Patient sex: M
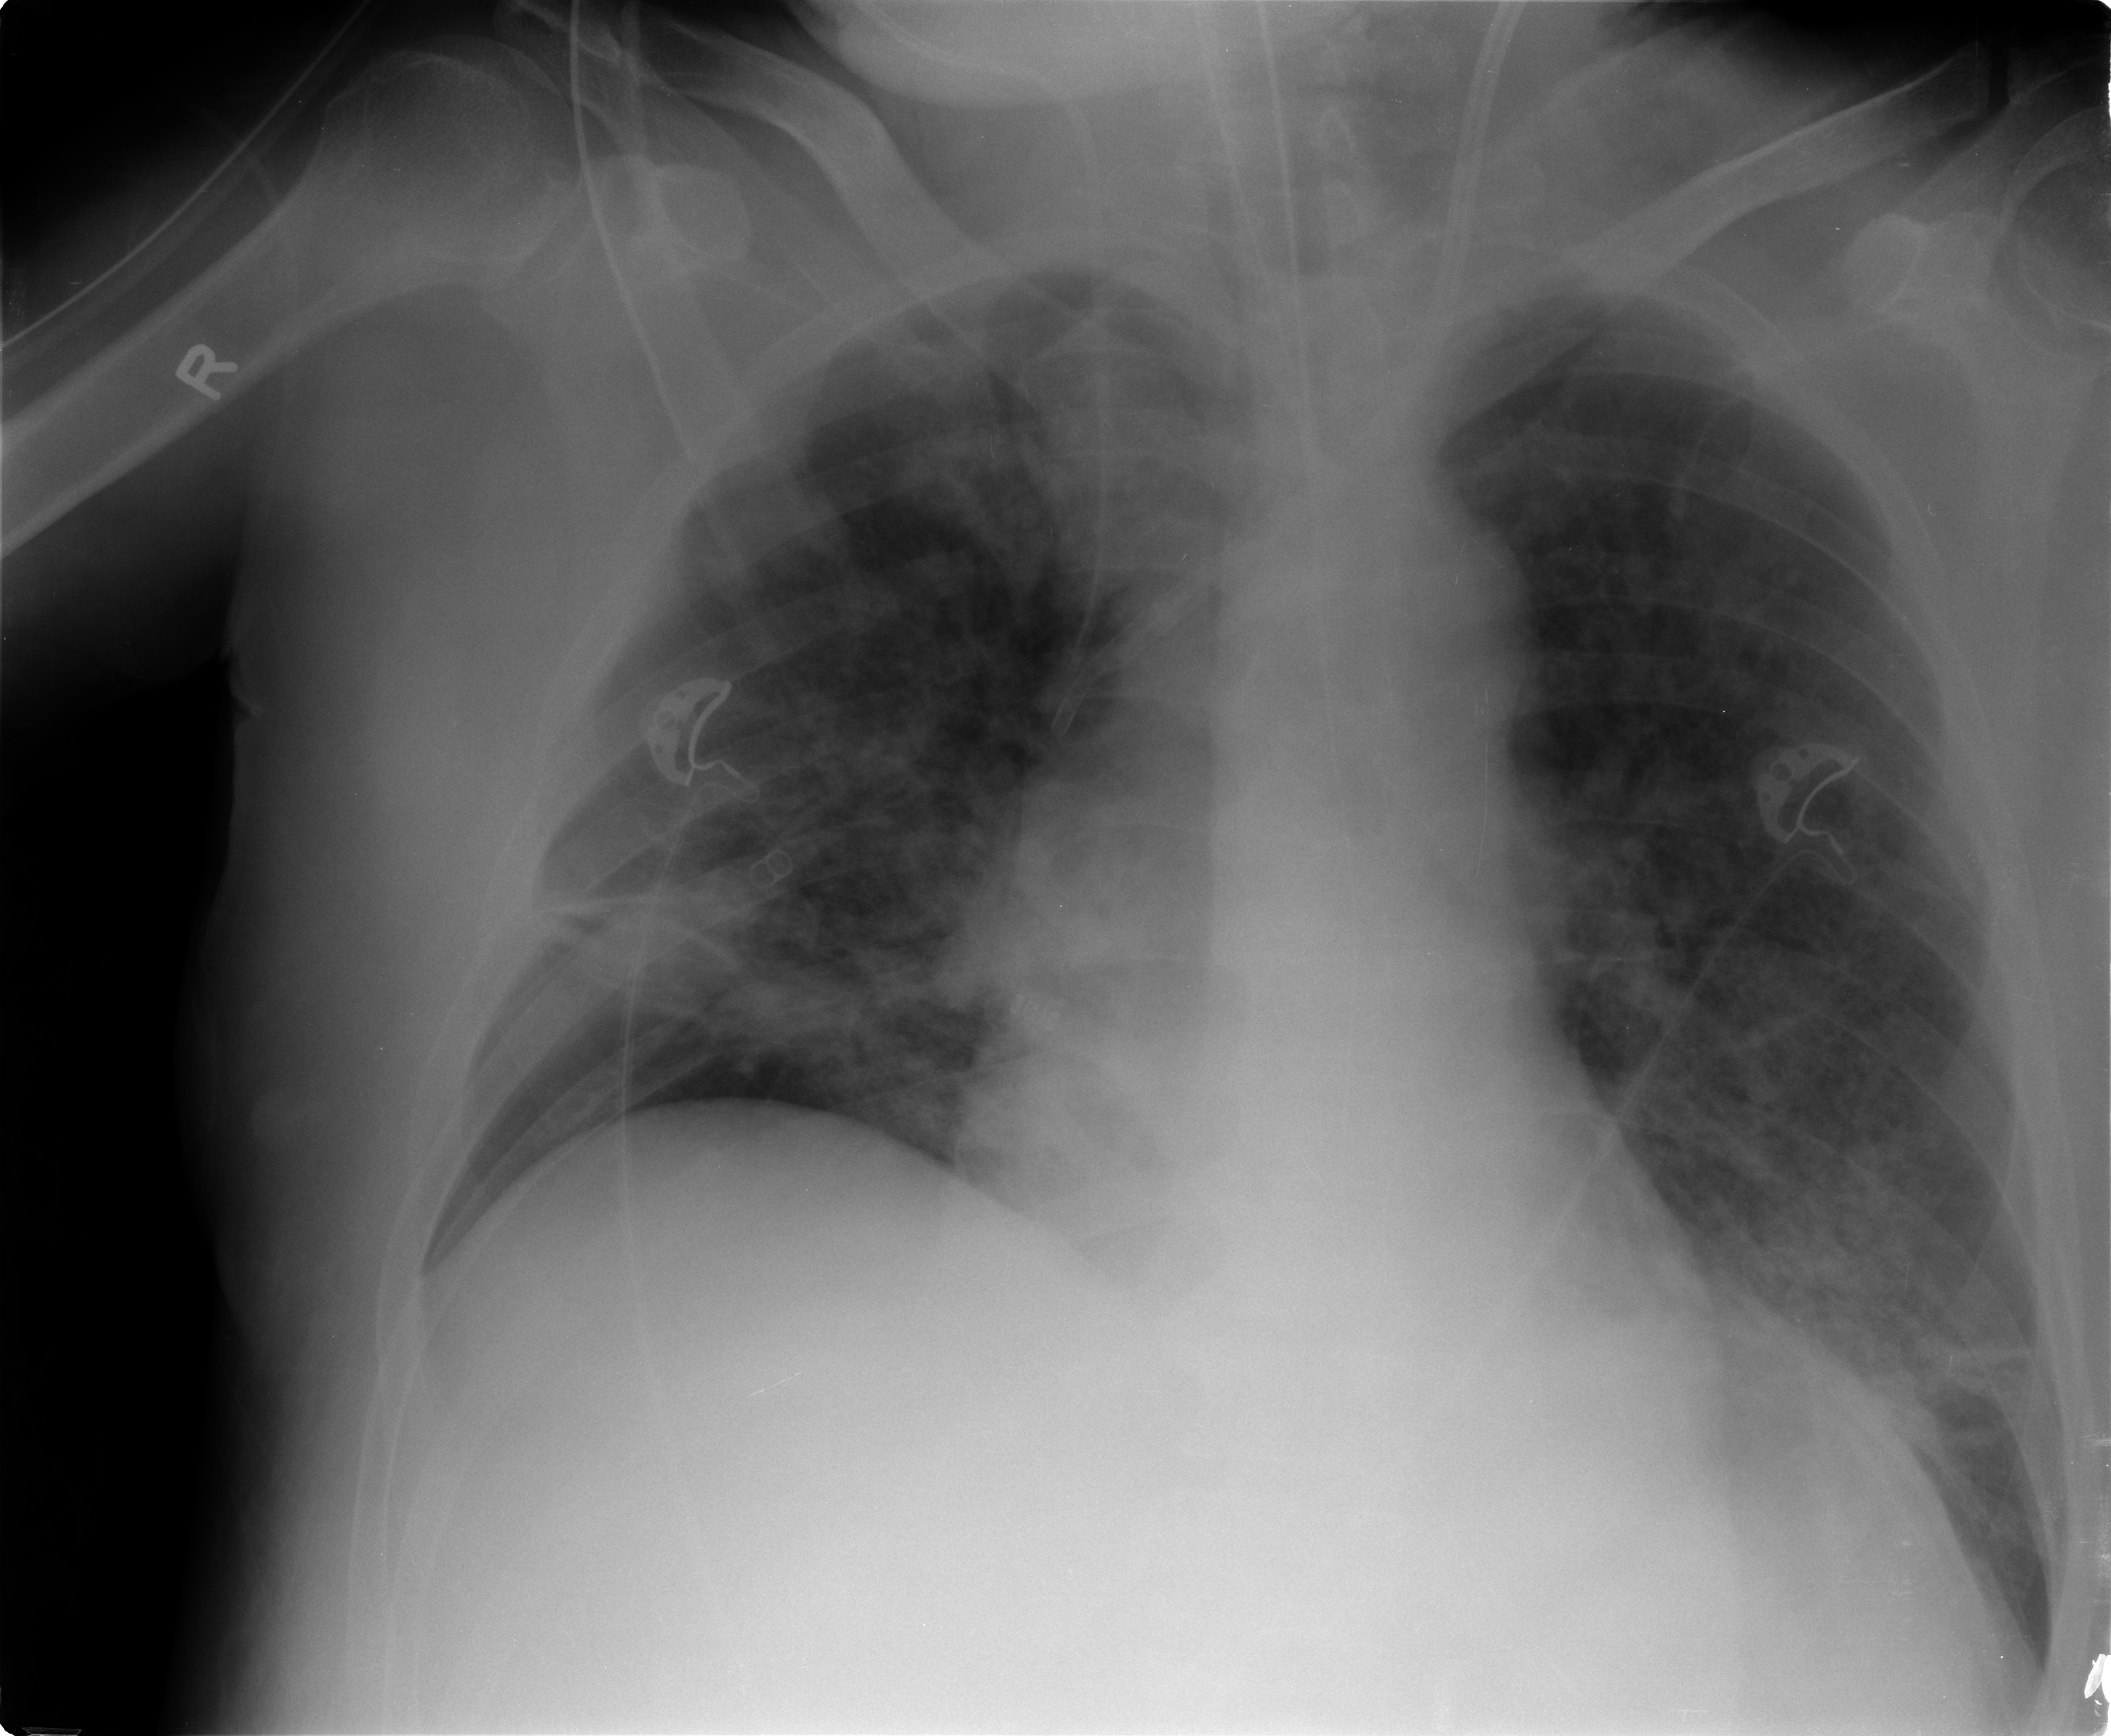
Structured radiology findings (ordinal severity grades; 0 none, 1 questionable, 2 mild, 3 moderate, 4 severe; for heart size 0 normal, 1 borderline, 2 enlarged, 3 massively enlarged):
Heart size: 0
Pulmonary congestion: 2
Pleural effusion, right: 0
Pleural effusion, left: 0
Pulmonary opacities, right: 3
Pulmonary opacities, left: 3
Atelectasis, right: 3
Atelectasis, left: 3